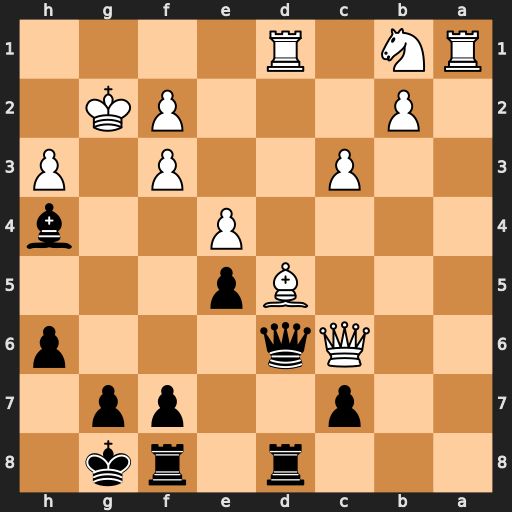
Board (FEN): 3r1rk1/2p2pp1/2Qq3p/3Bp3/4P2b/2P2P1P/1P3PK1/RN1R4
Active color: b
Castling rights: -
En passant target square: -
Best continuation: Qxc6 Bxc6 Rxd1